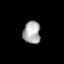
Tissue: lung
Cell type: Epithelial cells
Senescence score: 0.2328
Nuclear area (px): 384
Mean DAPI intensity: 169.458